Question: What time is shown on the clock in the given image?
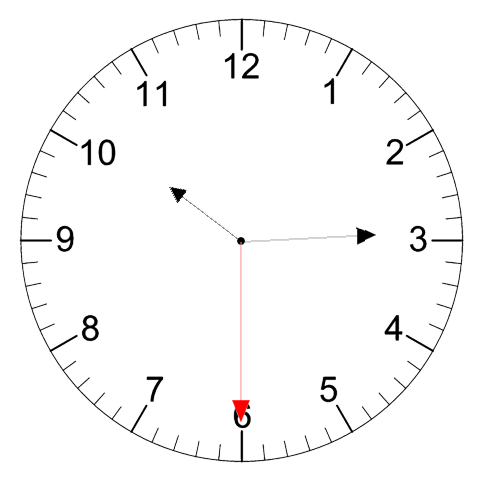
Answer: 10:14:30